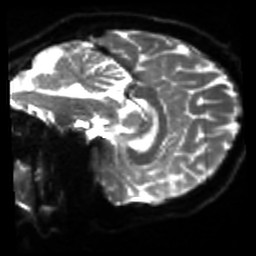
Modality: sbref
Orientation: sagittal
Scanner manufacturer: siemens
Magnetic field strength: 3 T
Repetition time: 4 s
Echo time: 0.0594 s